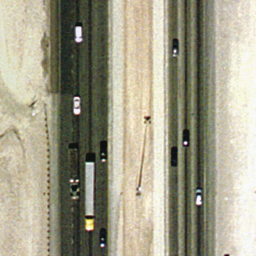
Label: freeway